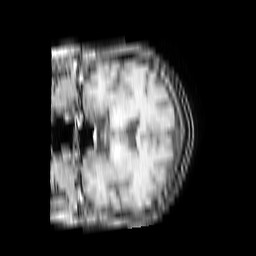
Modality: T1w
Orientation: coronal
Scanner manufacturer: philips
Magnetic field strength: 1.5 T
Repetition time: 0.1732 s
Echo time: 0.001859 s